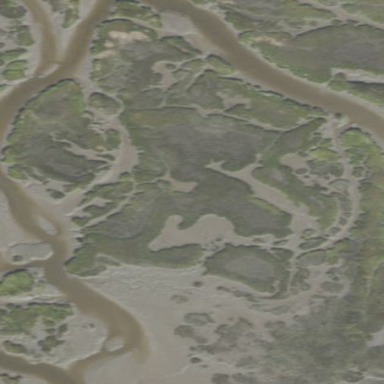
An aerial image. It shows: Saltmarsh wetland area.